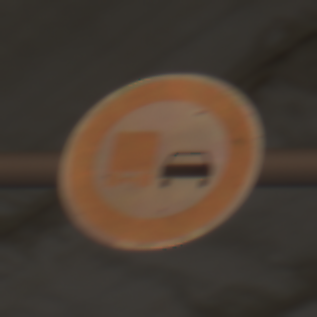
Verkehrszeichen: UeberholverbotKraftfahrzeuge
Umgebung: Roofed, Suburban
Tageszeit: MorningAfternoon
Wetter: PartlyCloudy
Licht: Natural
Jahreszeit: Winter
Kontrast: LowContrast